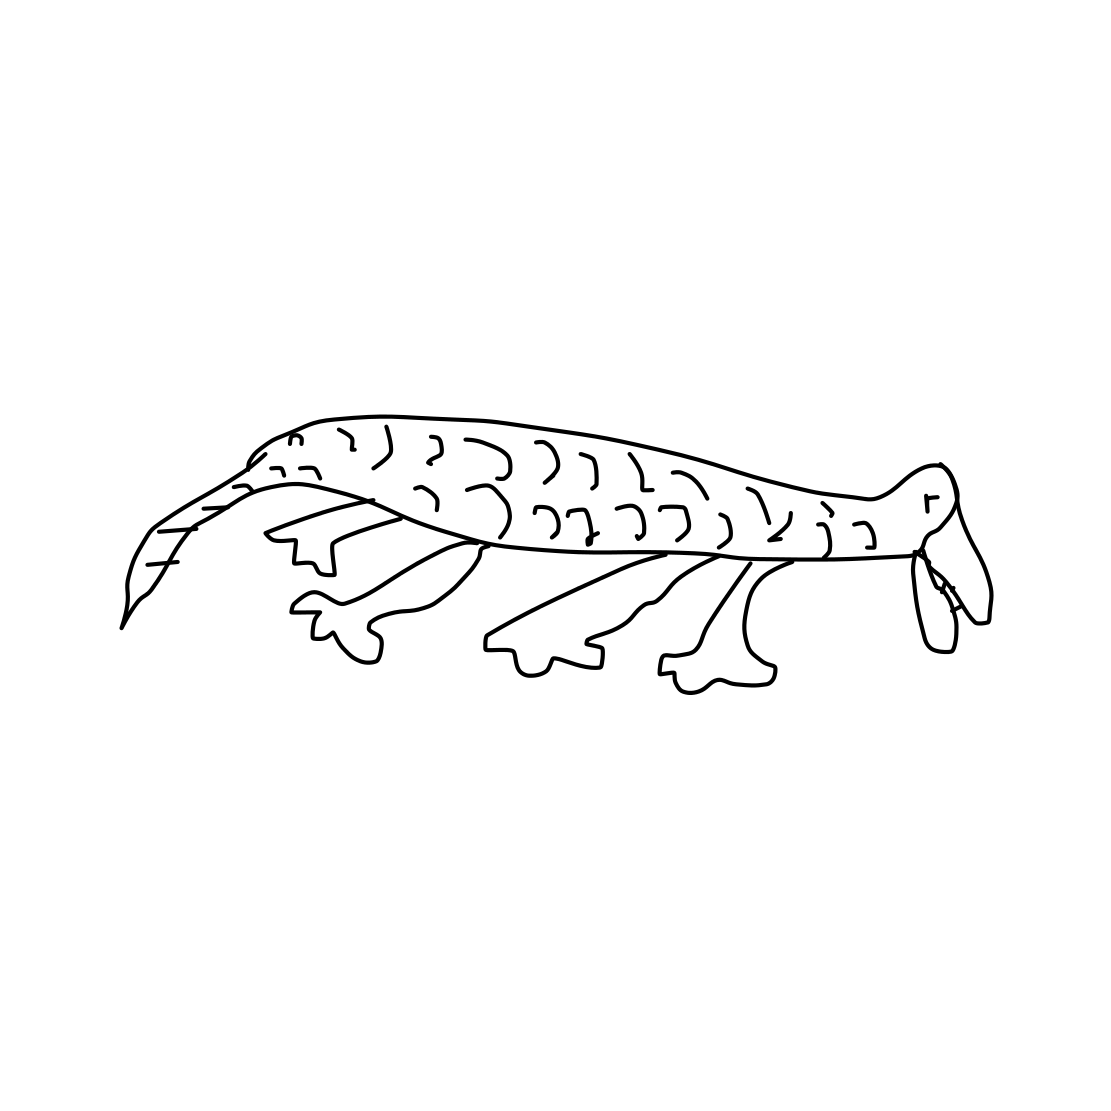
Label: crocodile